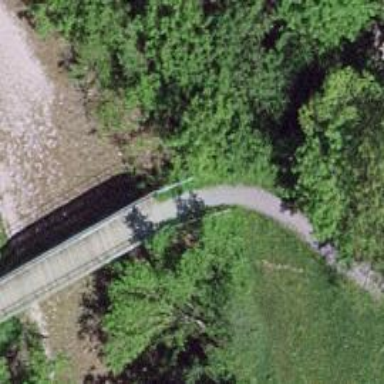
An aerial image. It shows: Path leading to bridge.